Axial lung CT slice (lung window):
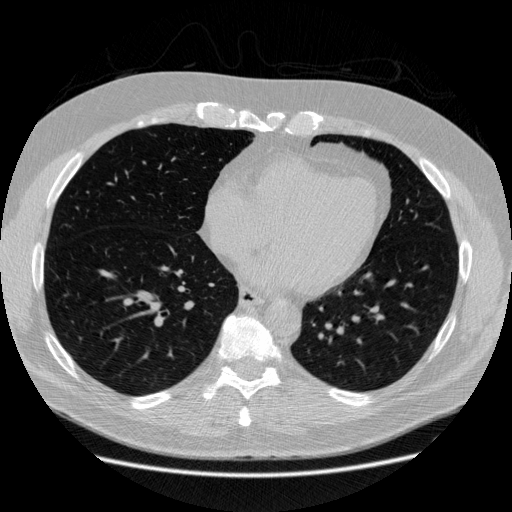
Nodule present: no